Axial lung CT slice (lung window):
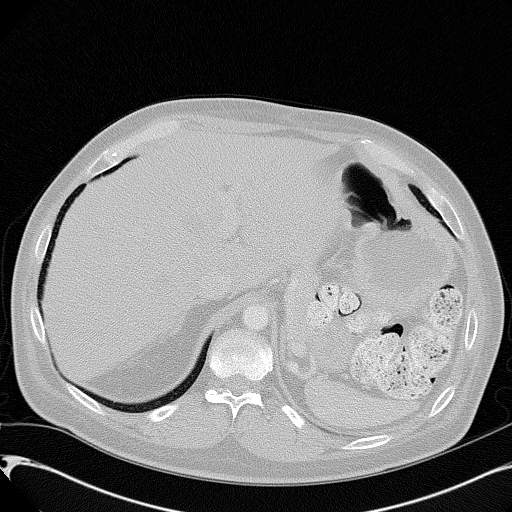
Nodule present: no